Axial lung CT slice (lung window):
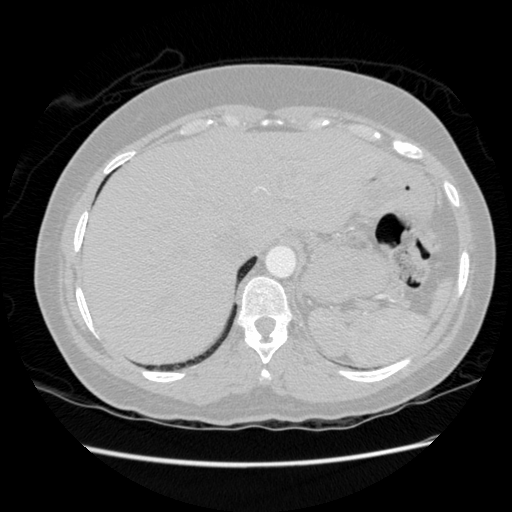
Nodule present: no